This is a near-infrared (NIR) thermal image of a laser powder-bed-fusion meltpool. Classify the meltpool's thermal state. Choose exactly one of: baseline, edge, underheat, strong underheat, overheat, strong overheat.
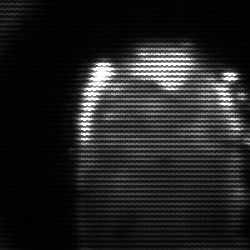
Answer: baseline